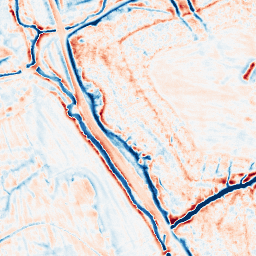
Category: edge_preserving
Decomposition family: bilateral
Decomposition parameters: d: 15
sigma_color: 25
sigma_space: 50
Upsampling method: quartic
Upsampling parameters: scale: 2
Upsampling scale: 2